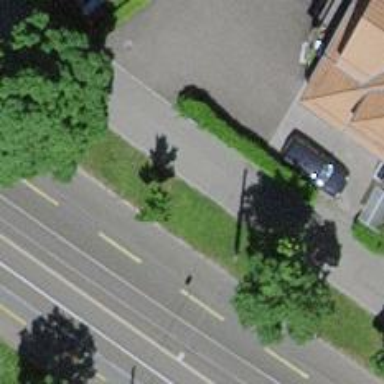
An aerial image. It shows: Avenue lined with trees.